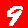
Digit: 9